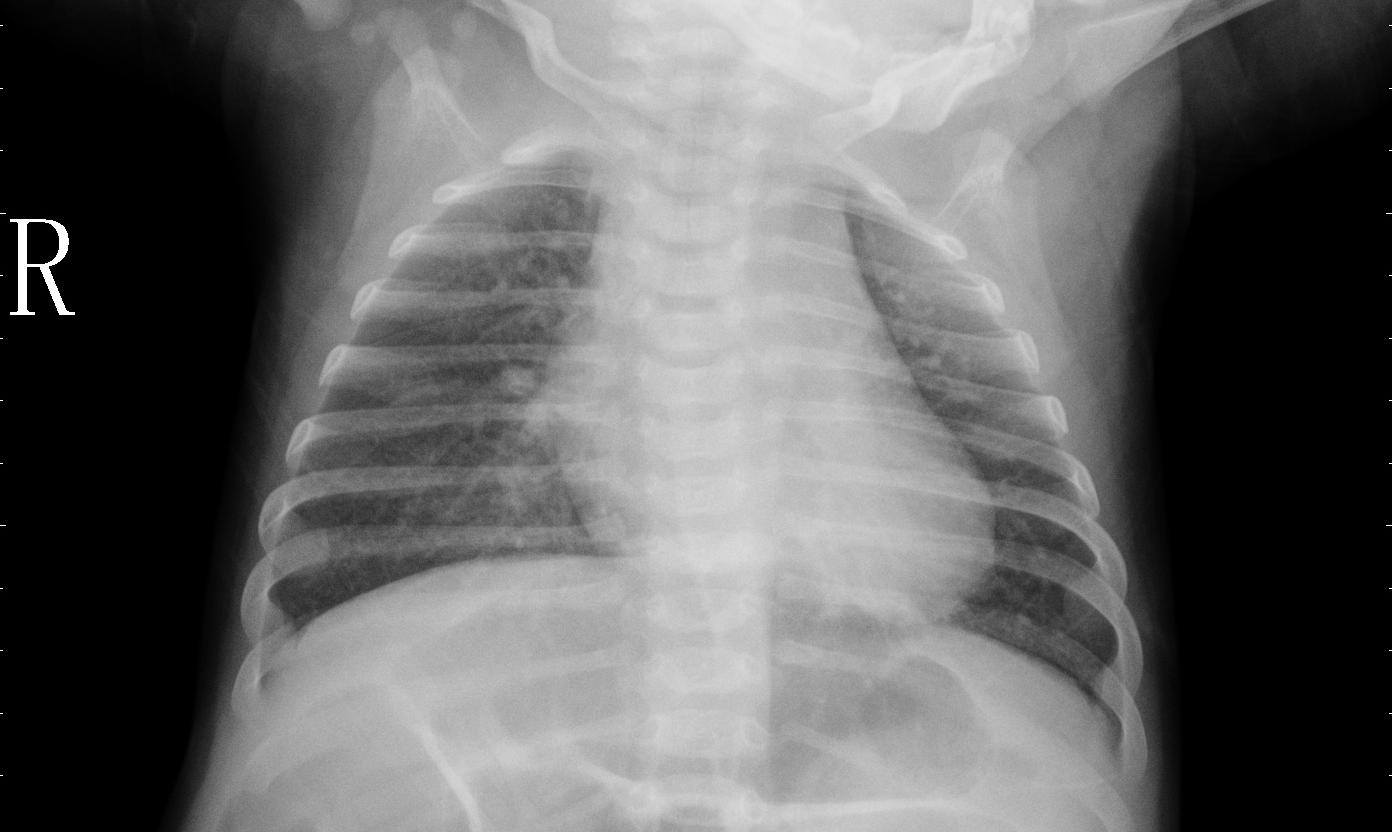
Diagnosis: PNEUMONIA